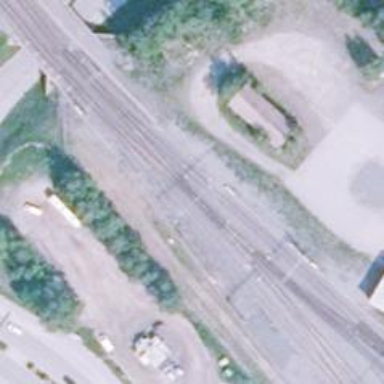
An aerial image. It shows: Railway with continuous electrified contact line.